Interaction volume radius: 5 \u00c5
Interaction volume height: 50 \u00c5
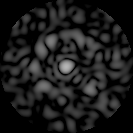
Disorder parameter: 0.6752